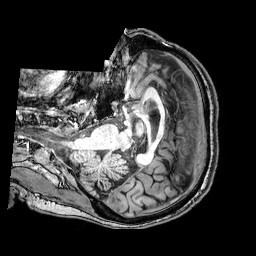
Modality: T1w
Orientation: axial
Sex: male
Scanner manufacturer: philips
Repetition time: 0.008172 s
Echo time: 0.00374 s